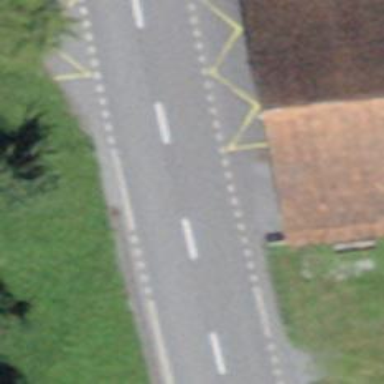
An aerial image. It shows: Bus stop with platform for public transport.